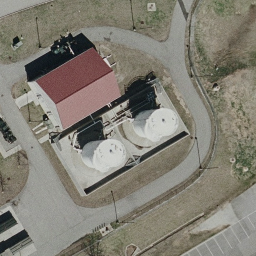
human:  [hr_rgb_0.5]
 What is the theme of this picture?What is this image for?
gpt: storage tanks